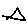
Label: triangle